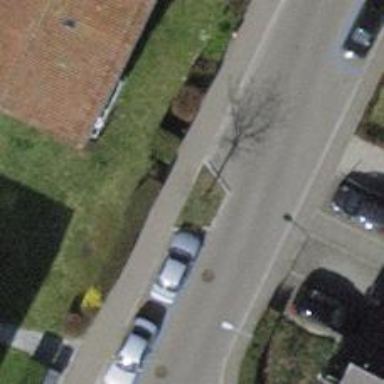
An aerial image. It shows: Avenue lined with trees.